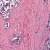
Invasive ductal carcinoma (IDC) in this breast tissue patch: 1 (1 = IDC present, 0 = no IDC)